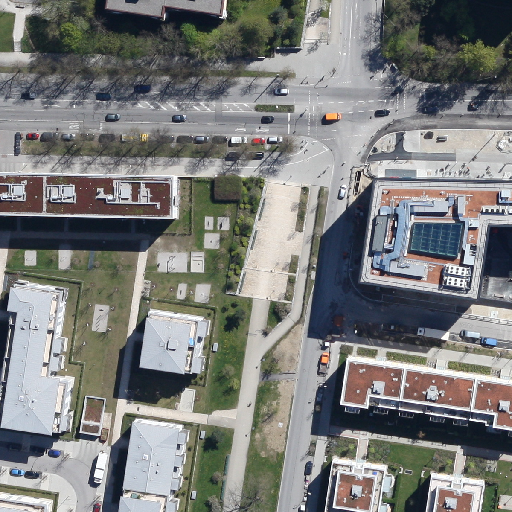
Referring expression: vehicle